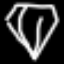
Label: diamond